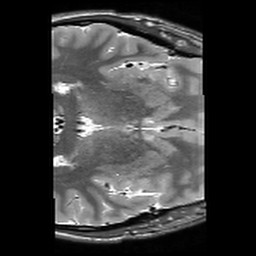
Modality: T2w
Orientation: axial
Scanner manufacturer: siemens
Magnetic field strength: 3 T
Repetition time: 10.64 s
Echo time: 0.05 s